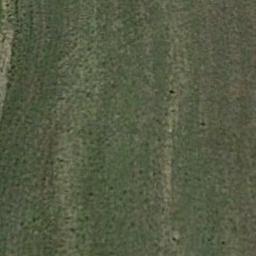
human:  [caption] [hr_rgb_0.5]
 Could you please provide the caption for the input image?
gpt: This meadow has different sparsity in different places .

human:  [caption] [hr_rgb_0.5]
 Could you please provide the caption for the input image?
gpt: The entire image is dominated by grass .

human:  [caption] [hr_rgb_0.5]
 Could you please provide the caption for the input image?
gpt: The meadow is dense but uneven .

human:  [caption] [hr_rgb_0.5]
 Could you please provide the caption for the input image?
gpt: A large lush green meadow covered with green grass .

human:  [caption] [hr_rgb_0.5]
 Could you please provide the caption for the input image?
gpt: A sparse green meadow with some grass .